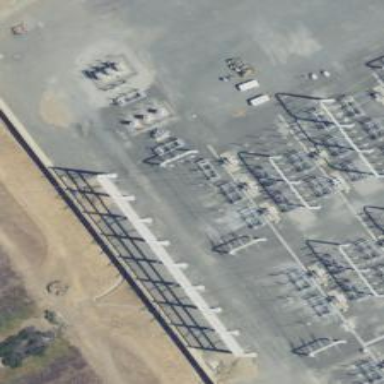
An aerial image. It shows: Switch for power supply.